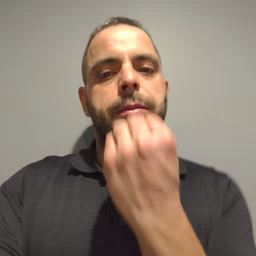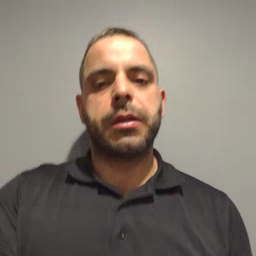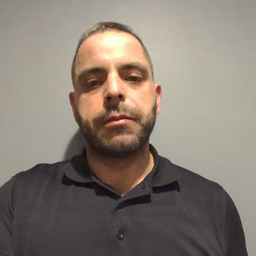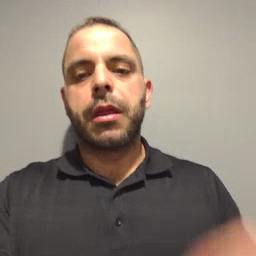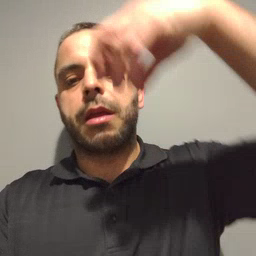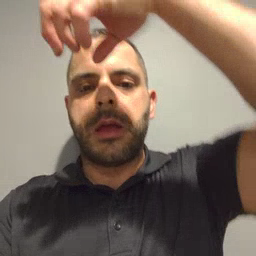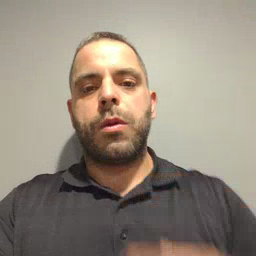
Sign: cloud